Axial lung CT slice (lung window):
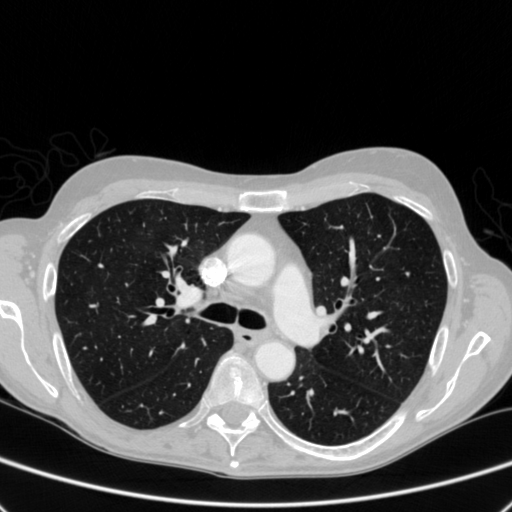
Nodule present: no